Question: I gone through the <URL> Document, and found the following : -

But they had not mentioned the default protection level of each binding.
Can any one let me know the default protection level of each binding.
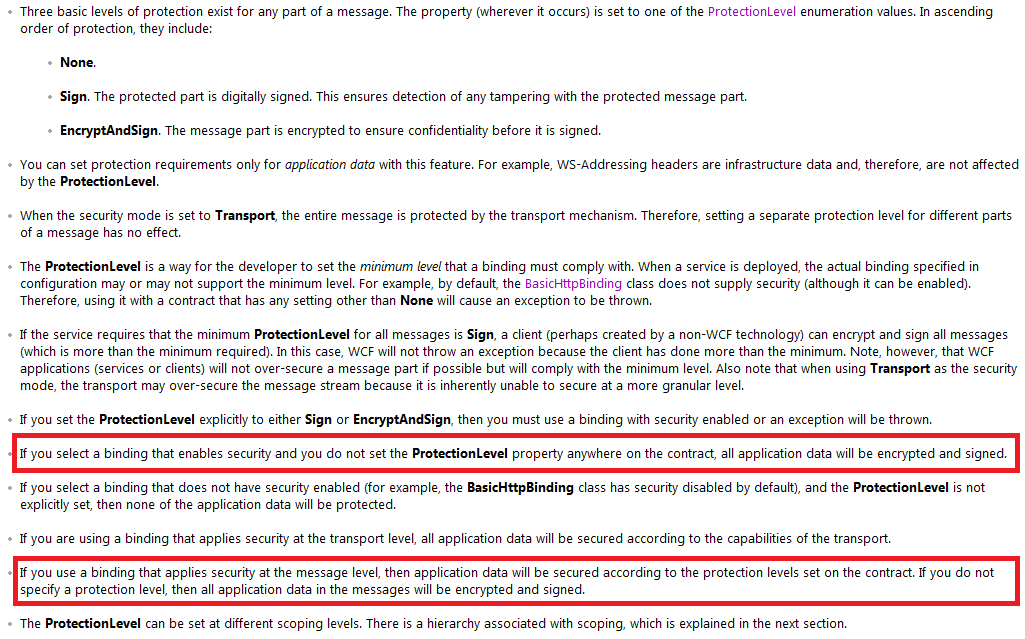
Answer: You can set the Protection Level depending on your needs, I dont think its a case of this goes best with that, it depends on your situation.
- Authentication only.
- Sign data to help ensure the integrity of transmitted data.
- Encrypt and sign data to help ensure the confidentiality and integrity of transmitted data.
In the article its mentions:
> If you select a binding that does not have security enabled (for
example, the BasicHttpBinding class has security disabled by default),
and the ProtectionLevel is not explicitly set, then none of the
application data will be protected.
Hence if you choose a binding that has, for example, disabled security by default and you dont explictly set the ProtectionLevel - .
Edit: This article has a couple of tables that shows you the comparison and should hopefully sort out the confusion: <URL>